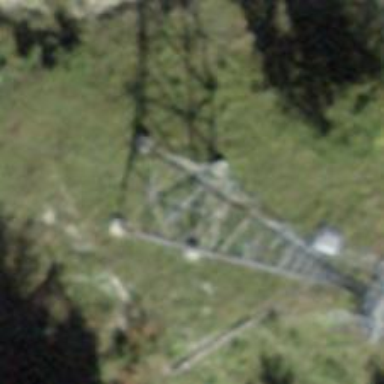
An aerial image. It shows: Pylon used for aerialway.